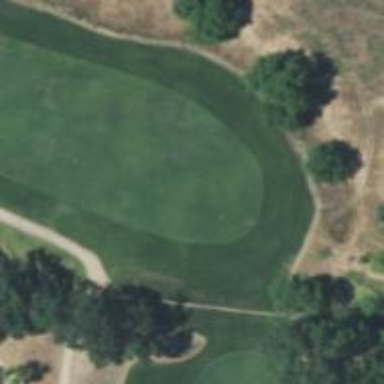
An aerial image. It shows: Golf hole.